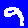
Digit: 9